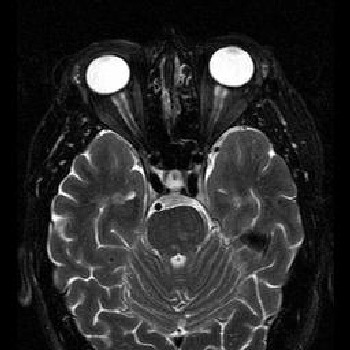
Label: notumor